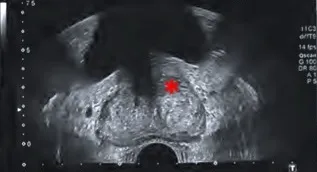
TRUS examination before This picture represents the face. Of prostate, on TRUS examination before GreenLight photovaporization.
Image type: radiology (ultrasound)